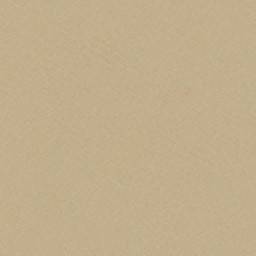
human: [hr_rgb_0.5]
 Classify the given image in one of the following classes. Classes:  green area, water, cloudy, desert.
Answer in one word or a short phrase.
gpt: desert